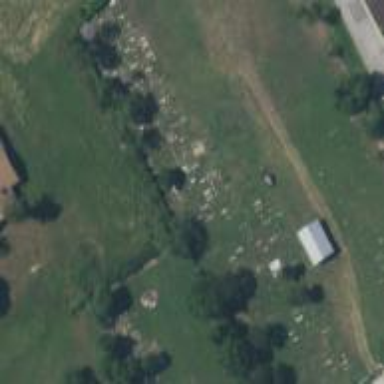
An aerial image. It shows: Cemetery.